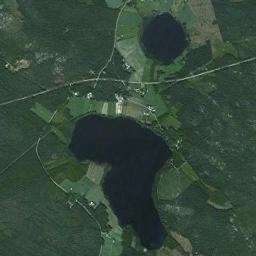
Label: lake